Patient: sex M, age 61
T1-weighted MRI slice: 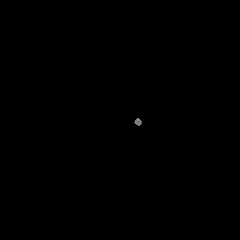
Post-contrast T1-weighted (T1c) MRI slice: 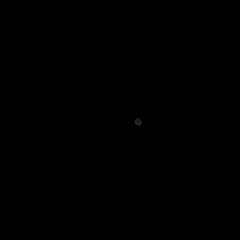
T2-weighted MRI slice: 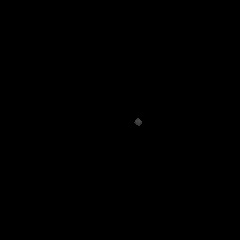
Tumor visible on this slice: no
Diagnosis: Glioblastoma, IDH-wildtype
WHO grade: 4